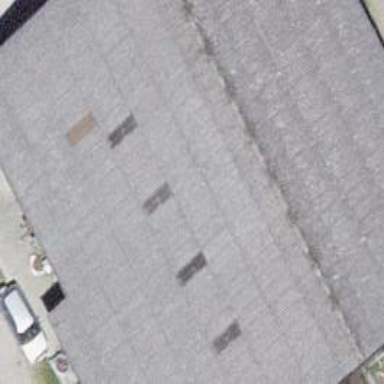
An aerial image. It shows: Barn.